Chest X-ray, PA view. Patient: 7 years old, sex M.
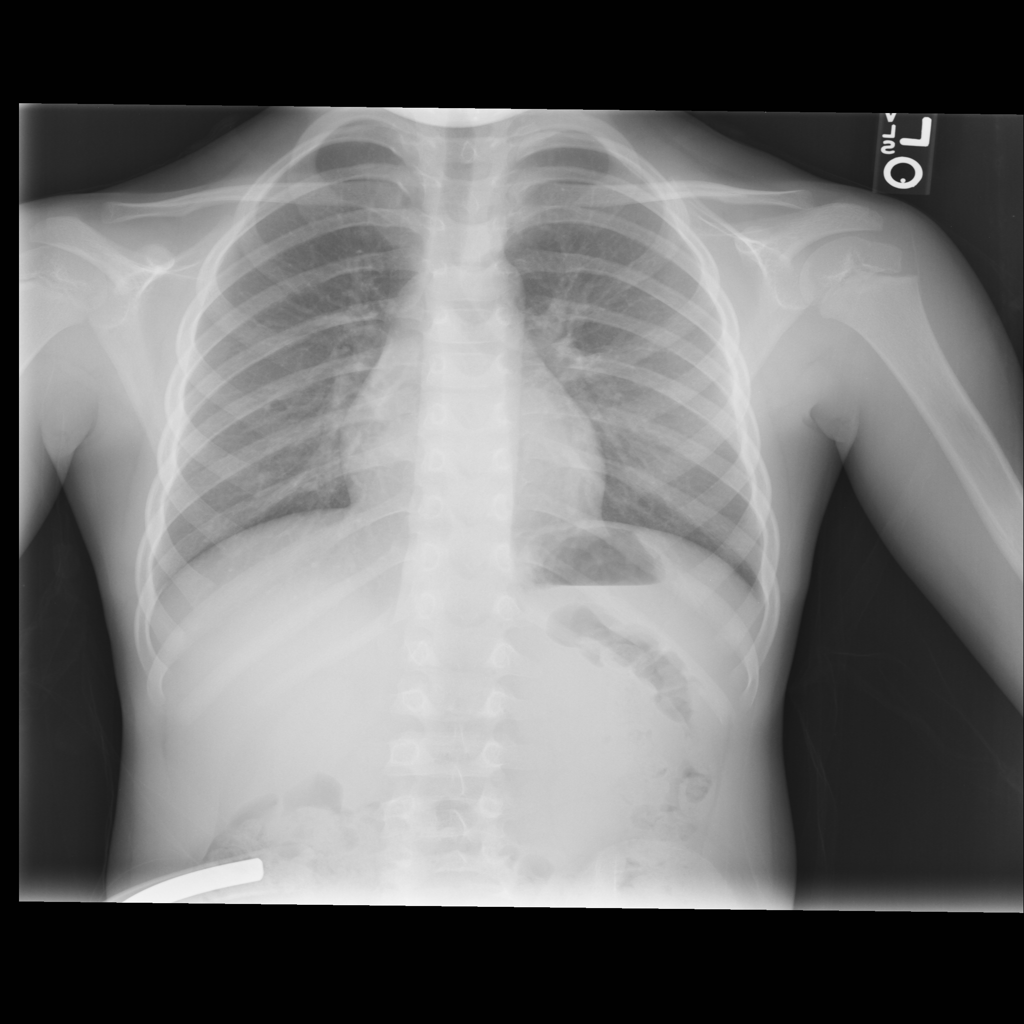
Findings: No Finding